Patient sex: M
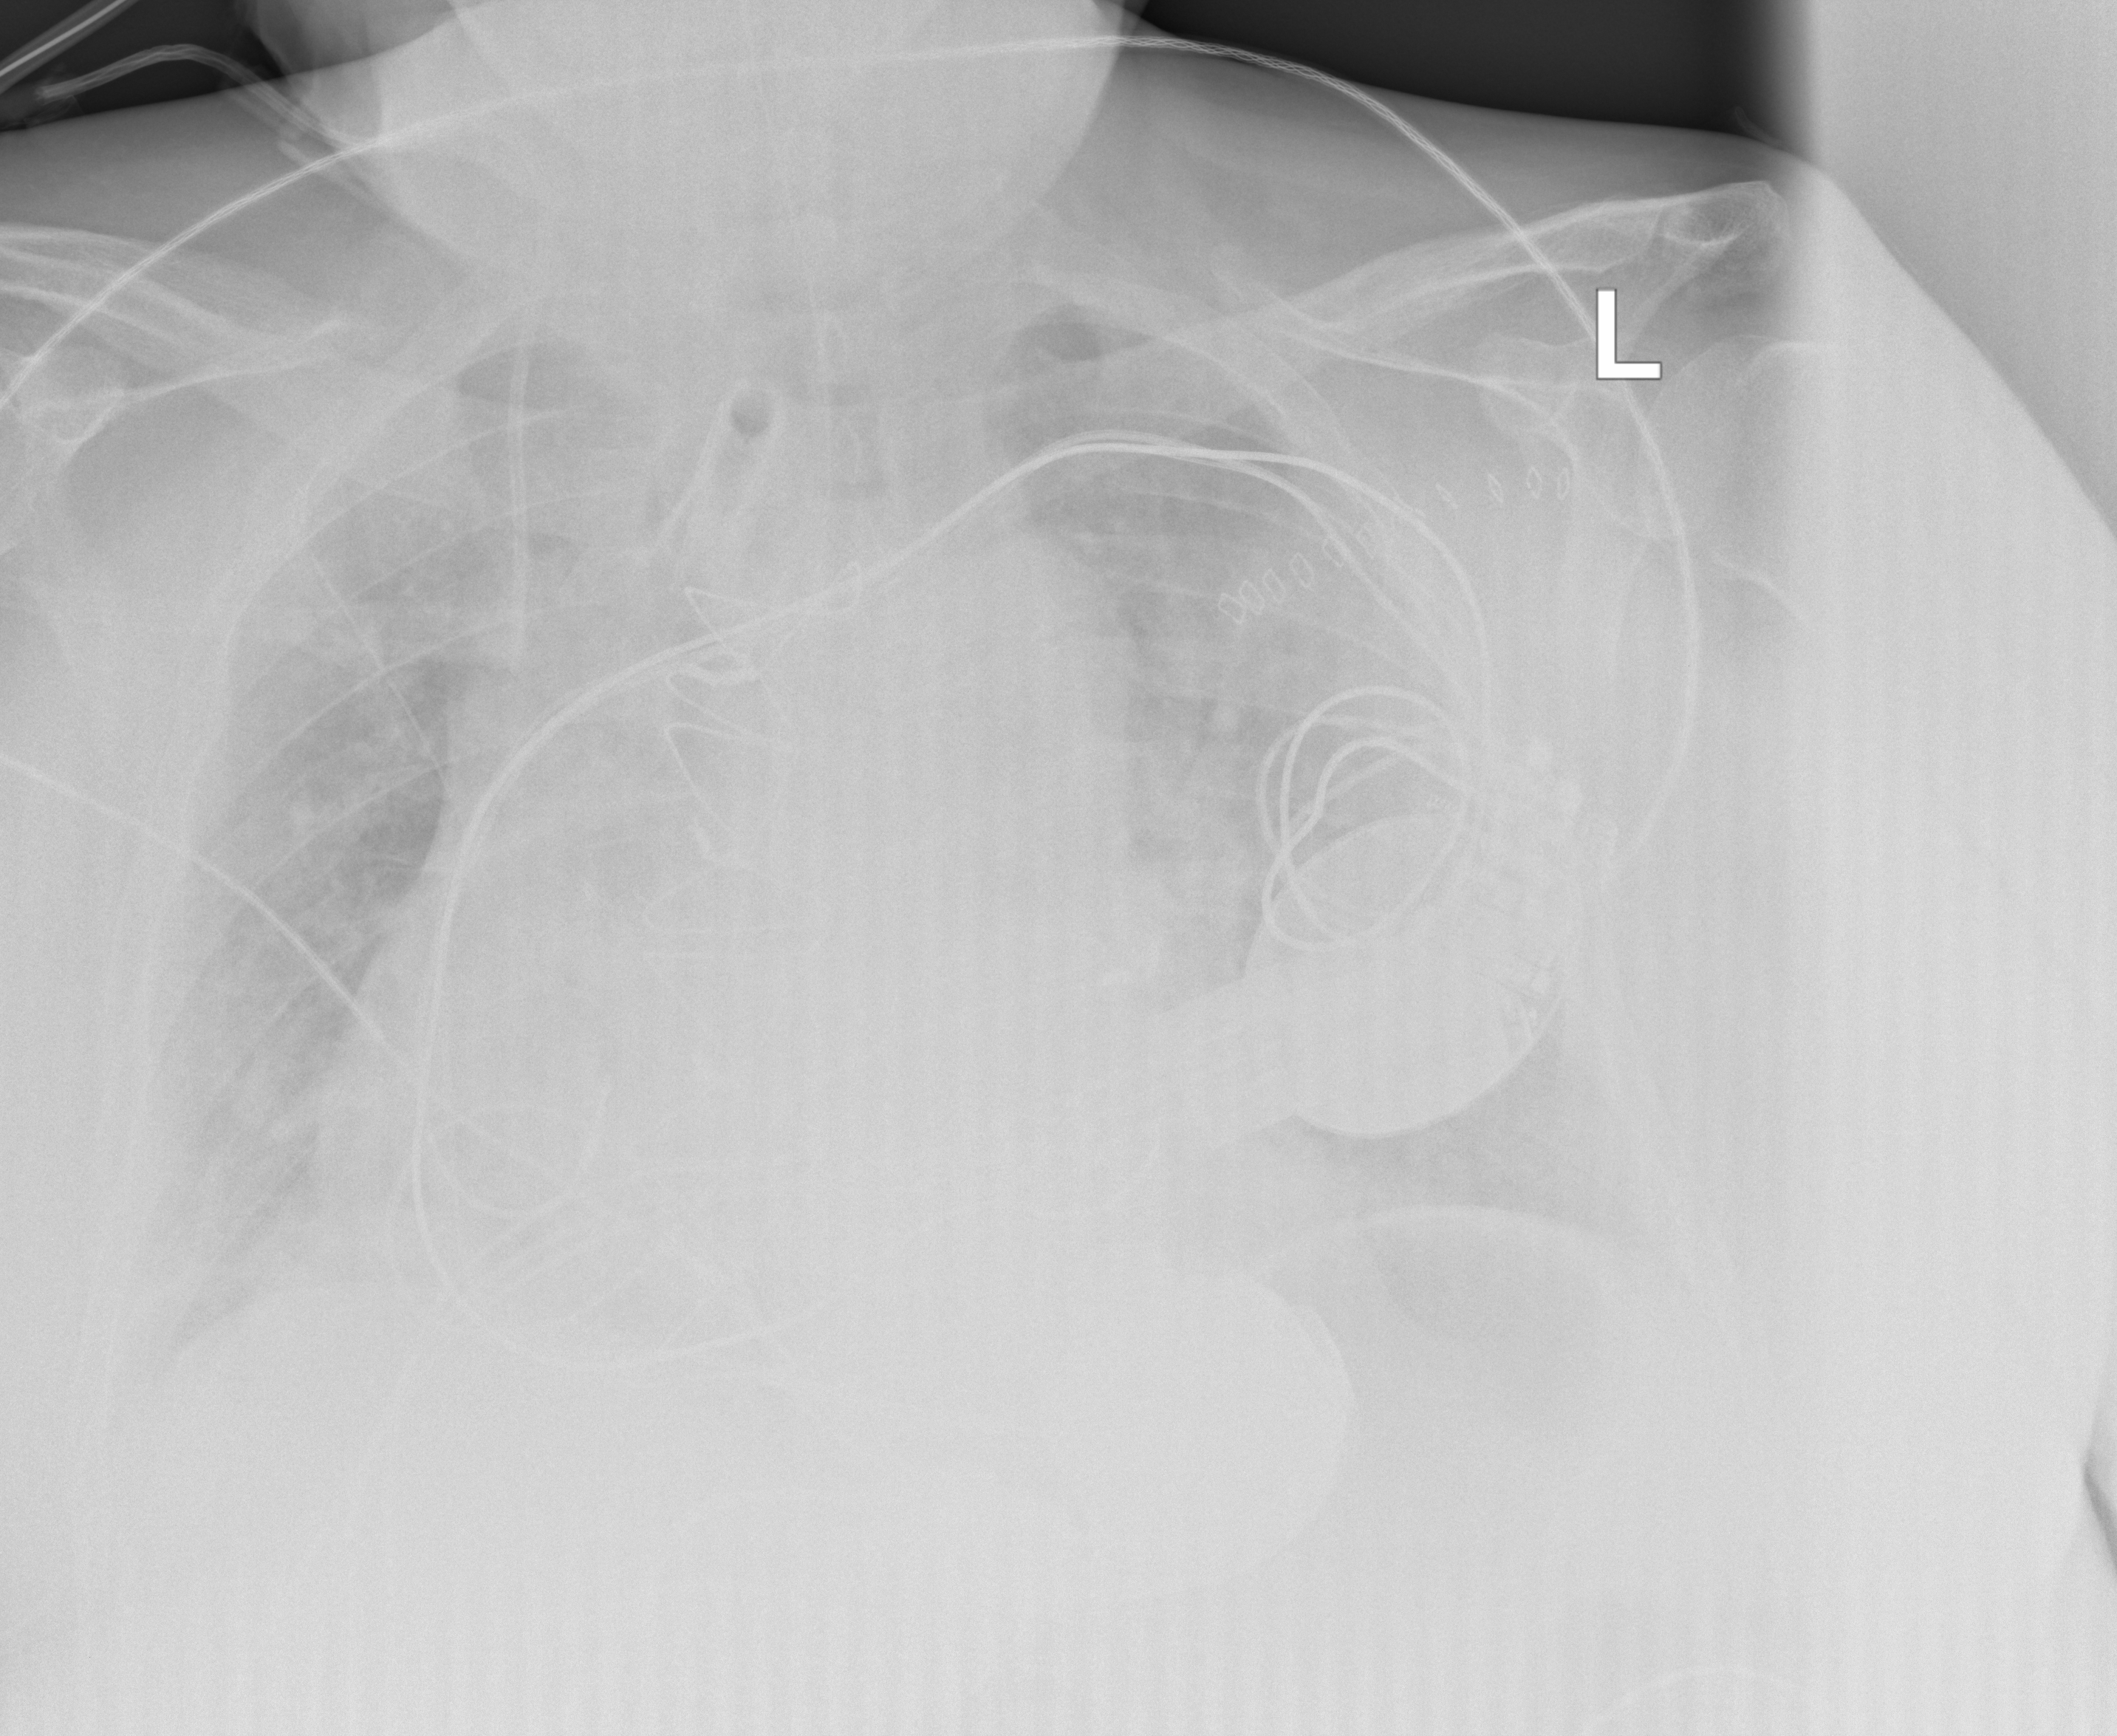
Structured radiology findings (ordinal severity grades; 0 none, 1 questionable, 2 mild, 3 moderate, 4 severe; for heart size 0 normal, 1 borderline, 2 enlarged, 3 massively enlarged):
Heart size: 2
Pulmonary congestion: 3
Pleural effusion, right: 2
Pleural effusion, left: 0
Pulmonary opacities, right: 2
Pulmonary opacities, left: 2
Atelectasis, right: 3
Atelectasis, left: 3